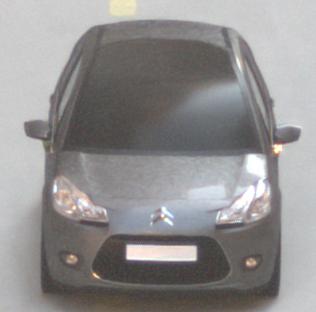
Make: Citroen
Model: C3 1.1
Detailed model: C3 (II)
Model produced from: 2010/01
Model produced until: 2012/03
Doors: 5
Color: gray
Road condition: dry road
Daytime: morning or afternoon
Contrast: medium contrast